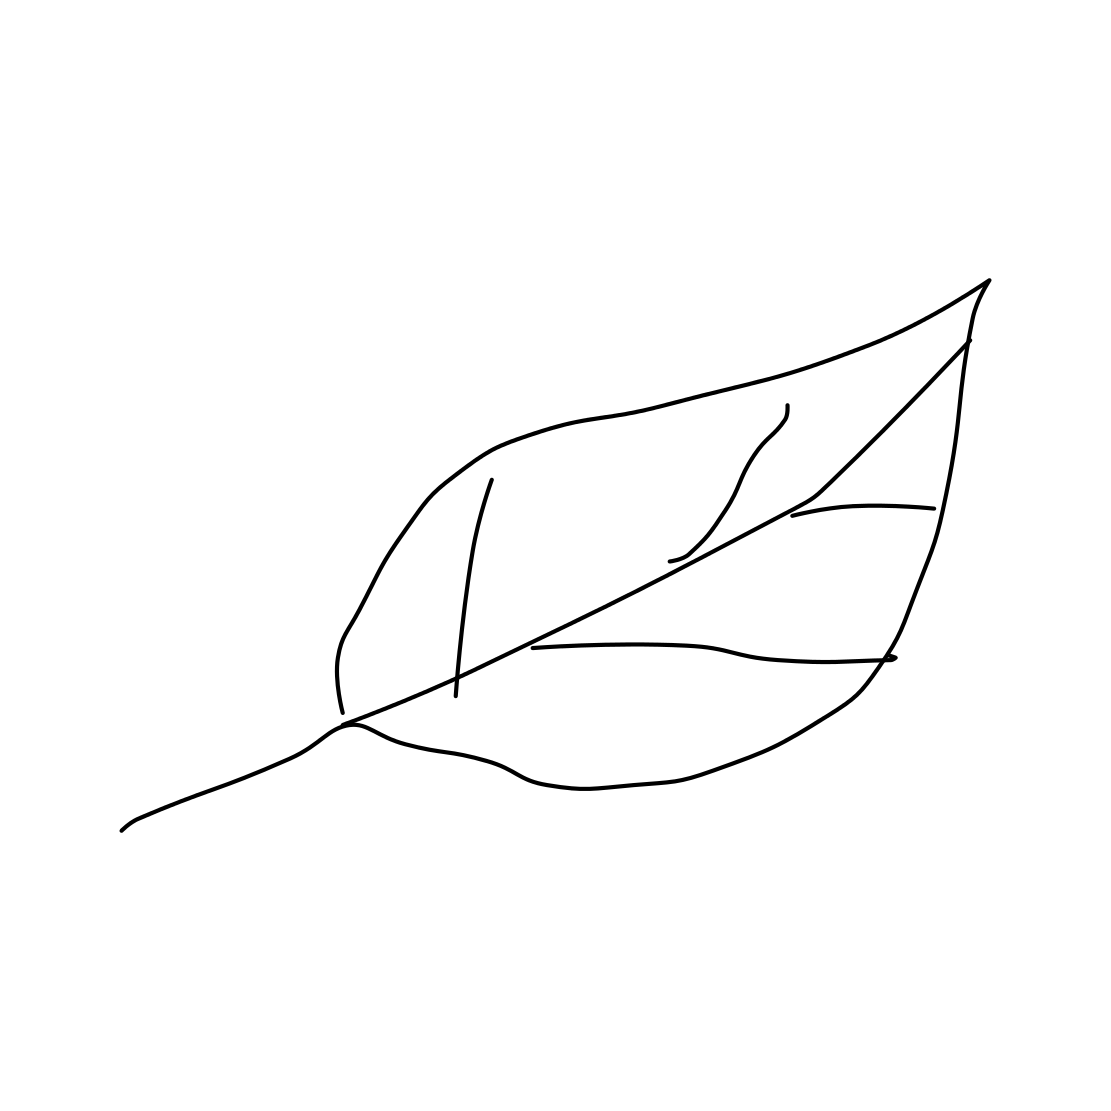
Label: leaf